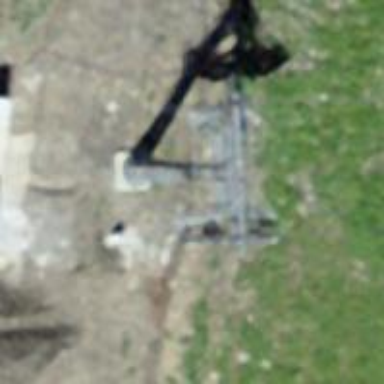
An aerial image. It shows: Pylon used for aerialway.